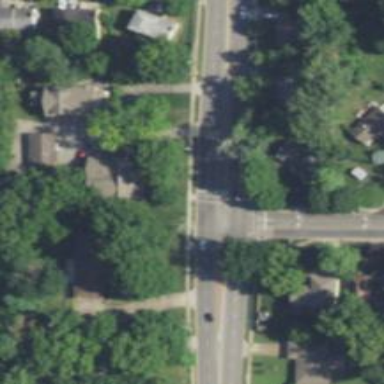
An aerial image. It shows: Solid stop line on the road.